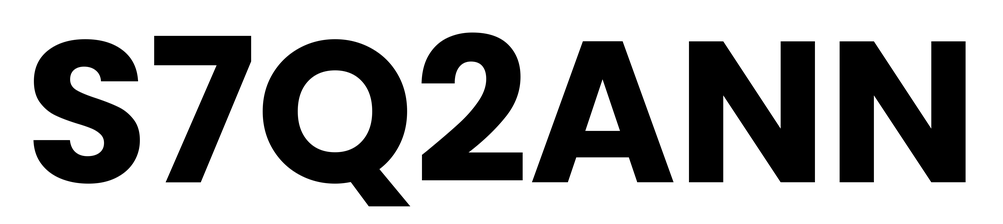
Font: Poppins-Bold